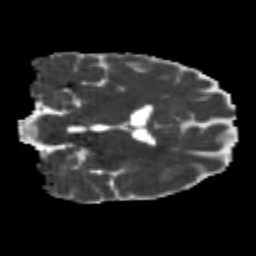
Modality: MD
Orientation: coronal
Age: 25
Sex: male
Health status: healthy
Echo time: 0.074 s